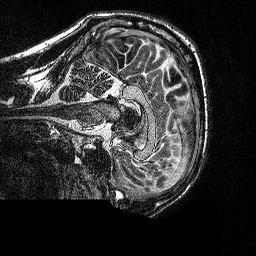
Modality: MP2RAGE
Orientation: sagittal
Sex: male
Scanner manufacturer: siemens
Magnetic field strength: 3 T
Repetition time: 5 s
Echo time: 0.00292 s